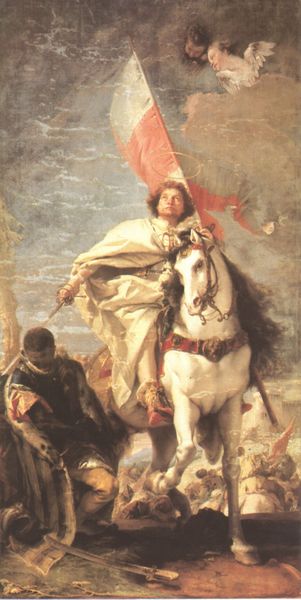
Titel: Sieg des Hl. Jakobus d. Ä. über die Mauren
Künstler: Giambattista Tiepolo
Institution: Budapest, Museum der bildenden Künste
Schlagwörter: flügel, gemälde, himmel, mann, weiß, wolken, rot, tier, wolke, hochformat, pferd, reiter, engel, putto, huf, fahne, flagge, banner, krieg, schlacht, kreuz, schwert, waffe, ritter, opfer, putten, gloriole, putti, kreutz, pferd ikone held mythos patriotismus, reiter fahne heimatland